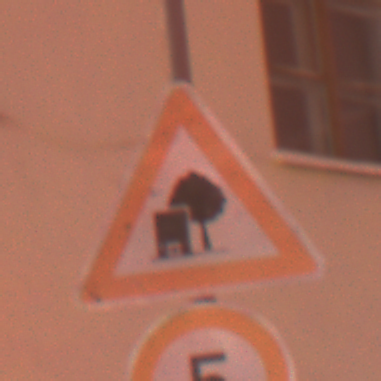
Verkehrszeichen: UnzureichendesLichtraumprofil
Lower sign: Geschwindigkeit5
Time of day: Night
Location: Outdoor (Urban)
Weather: Overcast
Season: Winter
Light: Artificial